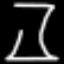
Label: hourglass